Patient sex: F
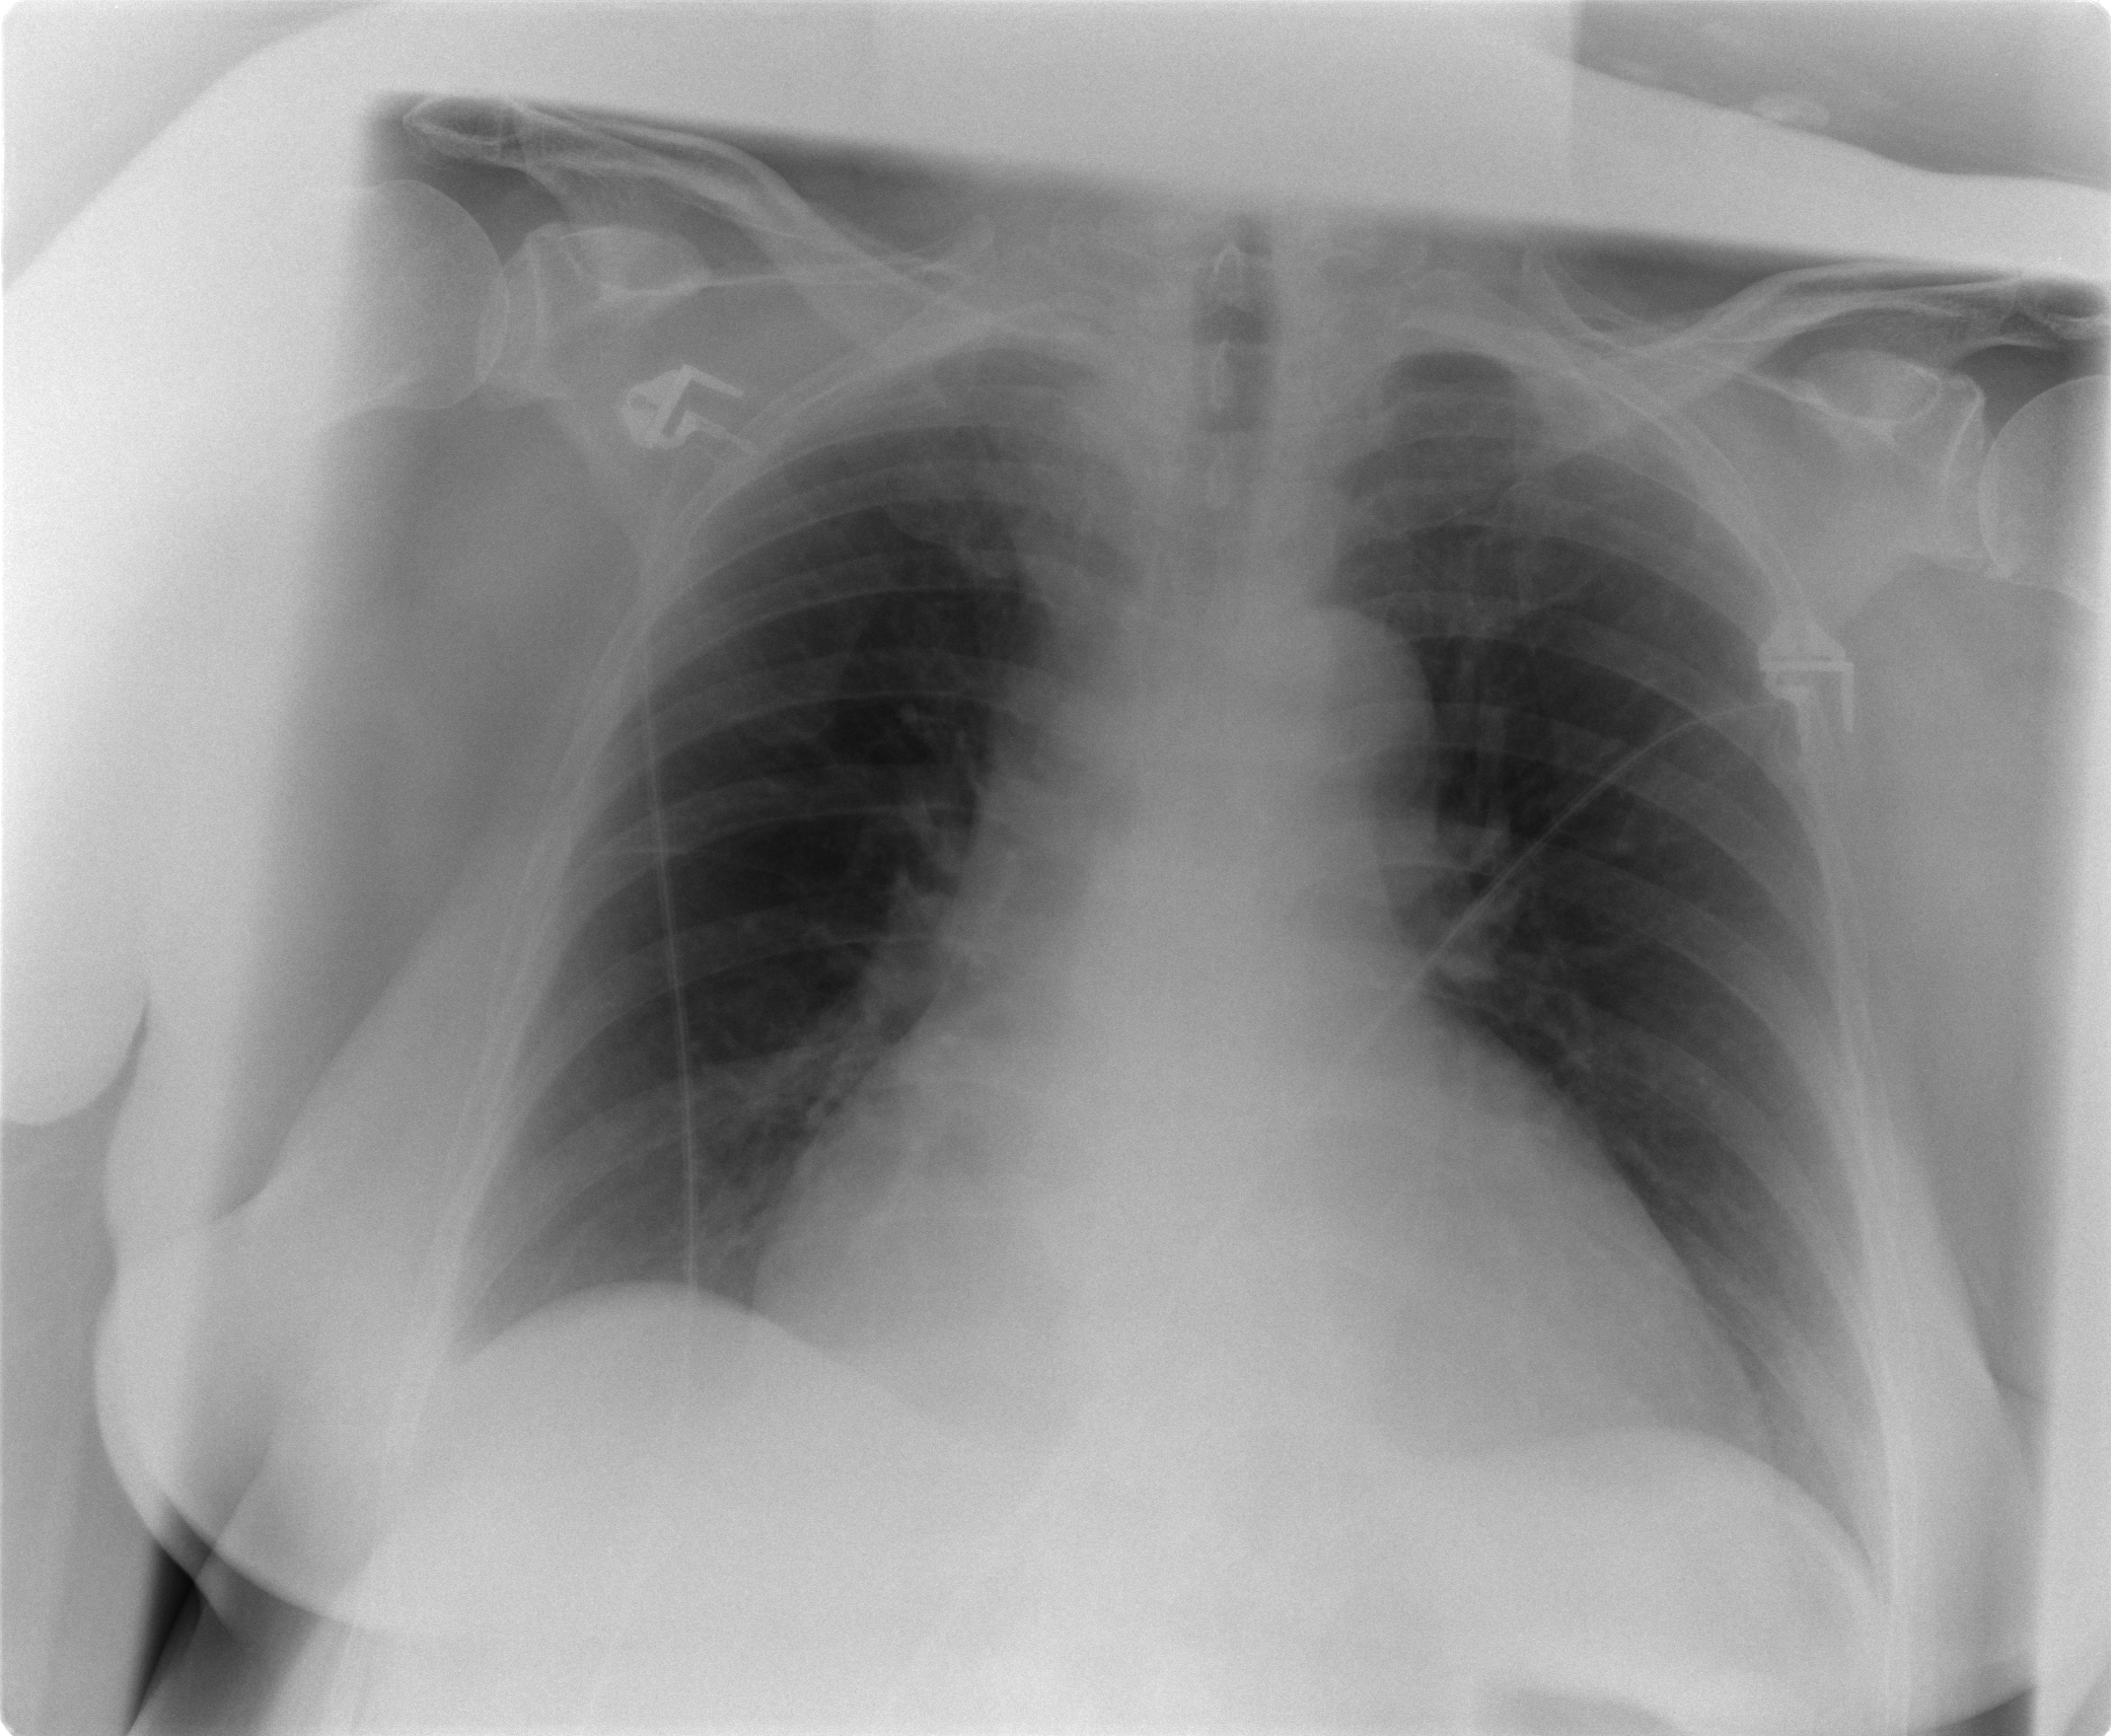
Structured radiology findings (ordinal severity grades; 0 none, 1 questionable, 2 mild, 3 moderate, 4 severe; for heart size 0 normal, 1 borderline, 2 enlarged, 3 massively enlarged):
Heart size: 2
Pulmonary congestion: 0
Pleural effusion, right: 0
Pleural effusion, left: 0
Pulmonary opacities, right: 0
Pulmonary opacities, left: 0
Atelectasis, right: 1
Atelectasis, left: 1